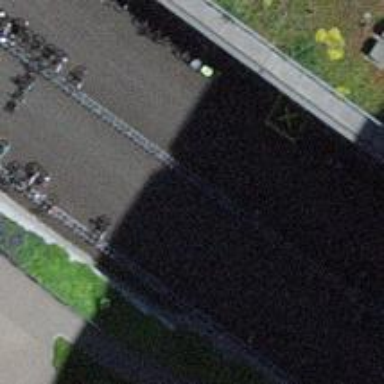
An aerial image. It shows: Bicycle parking facility.